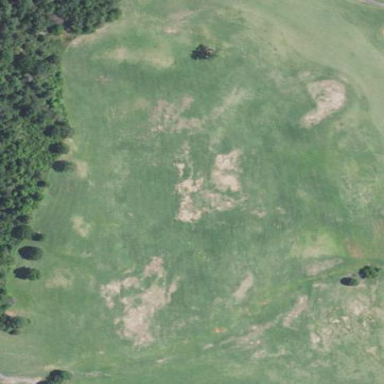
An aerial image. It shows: Driving range for golf on grass.